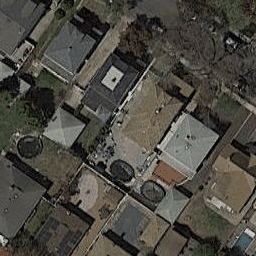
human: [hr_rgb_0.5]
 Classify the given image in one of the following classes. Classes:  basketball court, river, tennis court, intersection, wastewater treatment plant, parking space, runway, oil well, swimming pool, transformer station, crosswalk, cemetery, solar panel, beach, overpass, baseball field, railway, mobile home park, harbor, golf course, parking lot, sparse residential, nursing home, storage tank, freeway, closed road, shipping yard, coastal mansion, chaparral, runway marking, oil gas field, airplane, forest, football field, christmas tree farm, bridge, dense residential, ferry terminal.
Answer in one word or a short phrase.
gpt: dense residential